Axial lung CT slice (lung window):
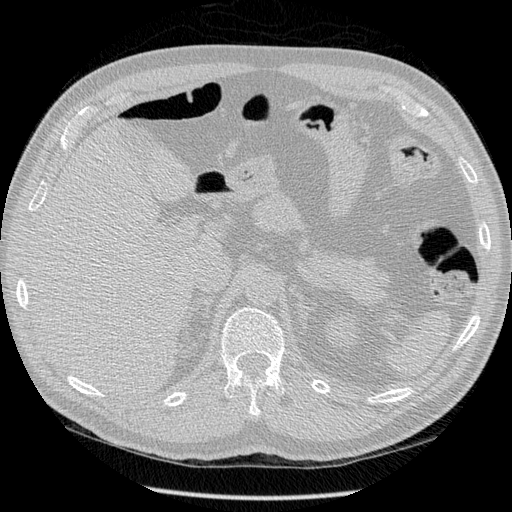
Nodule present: no